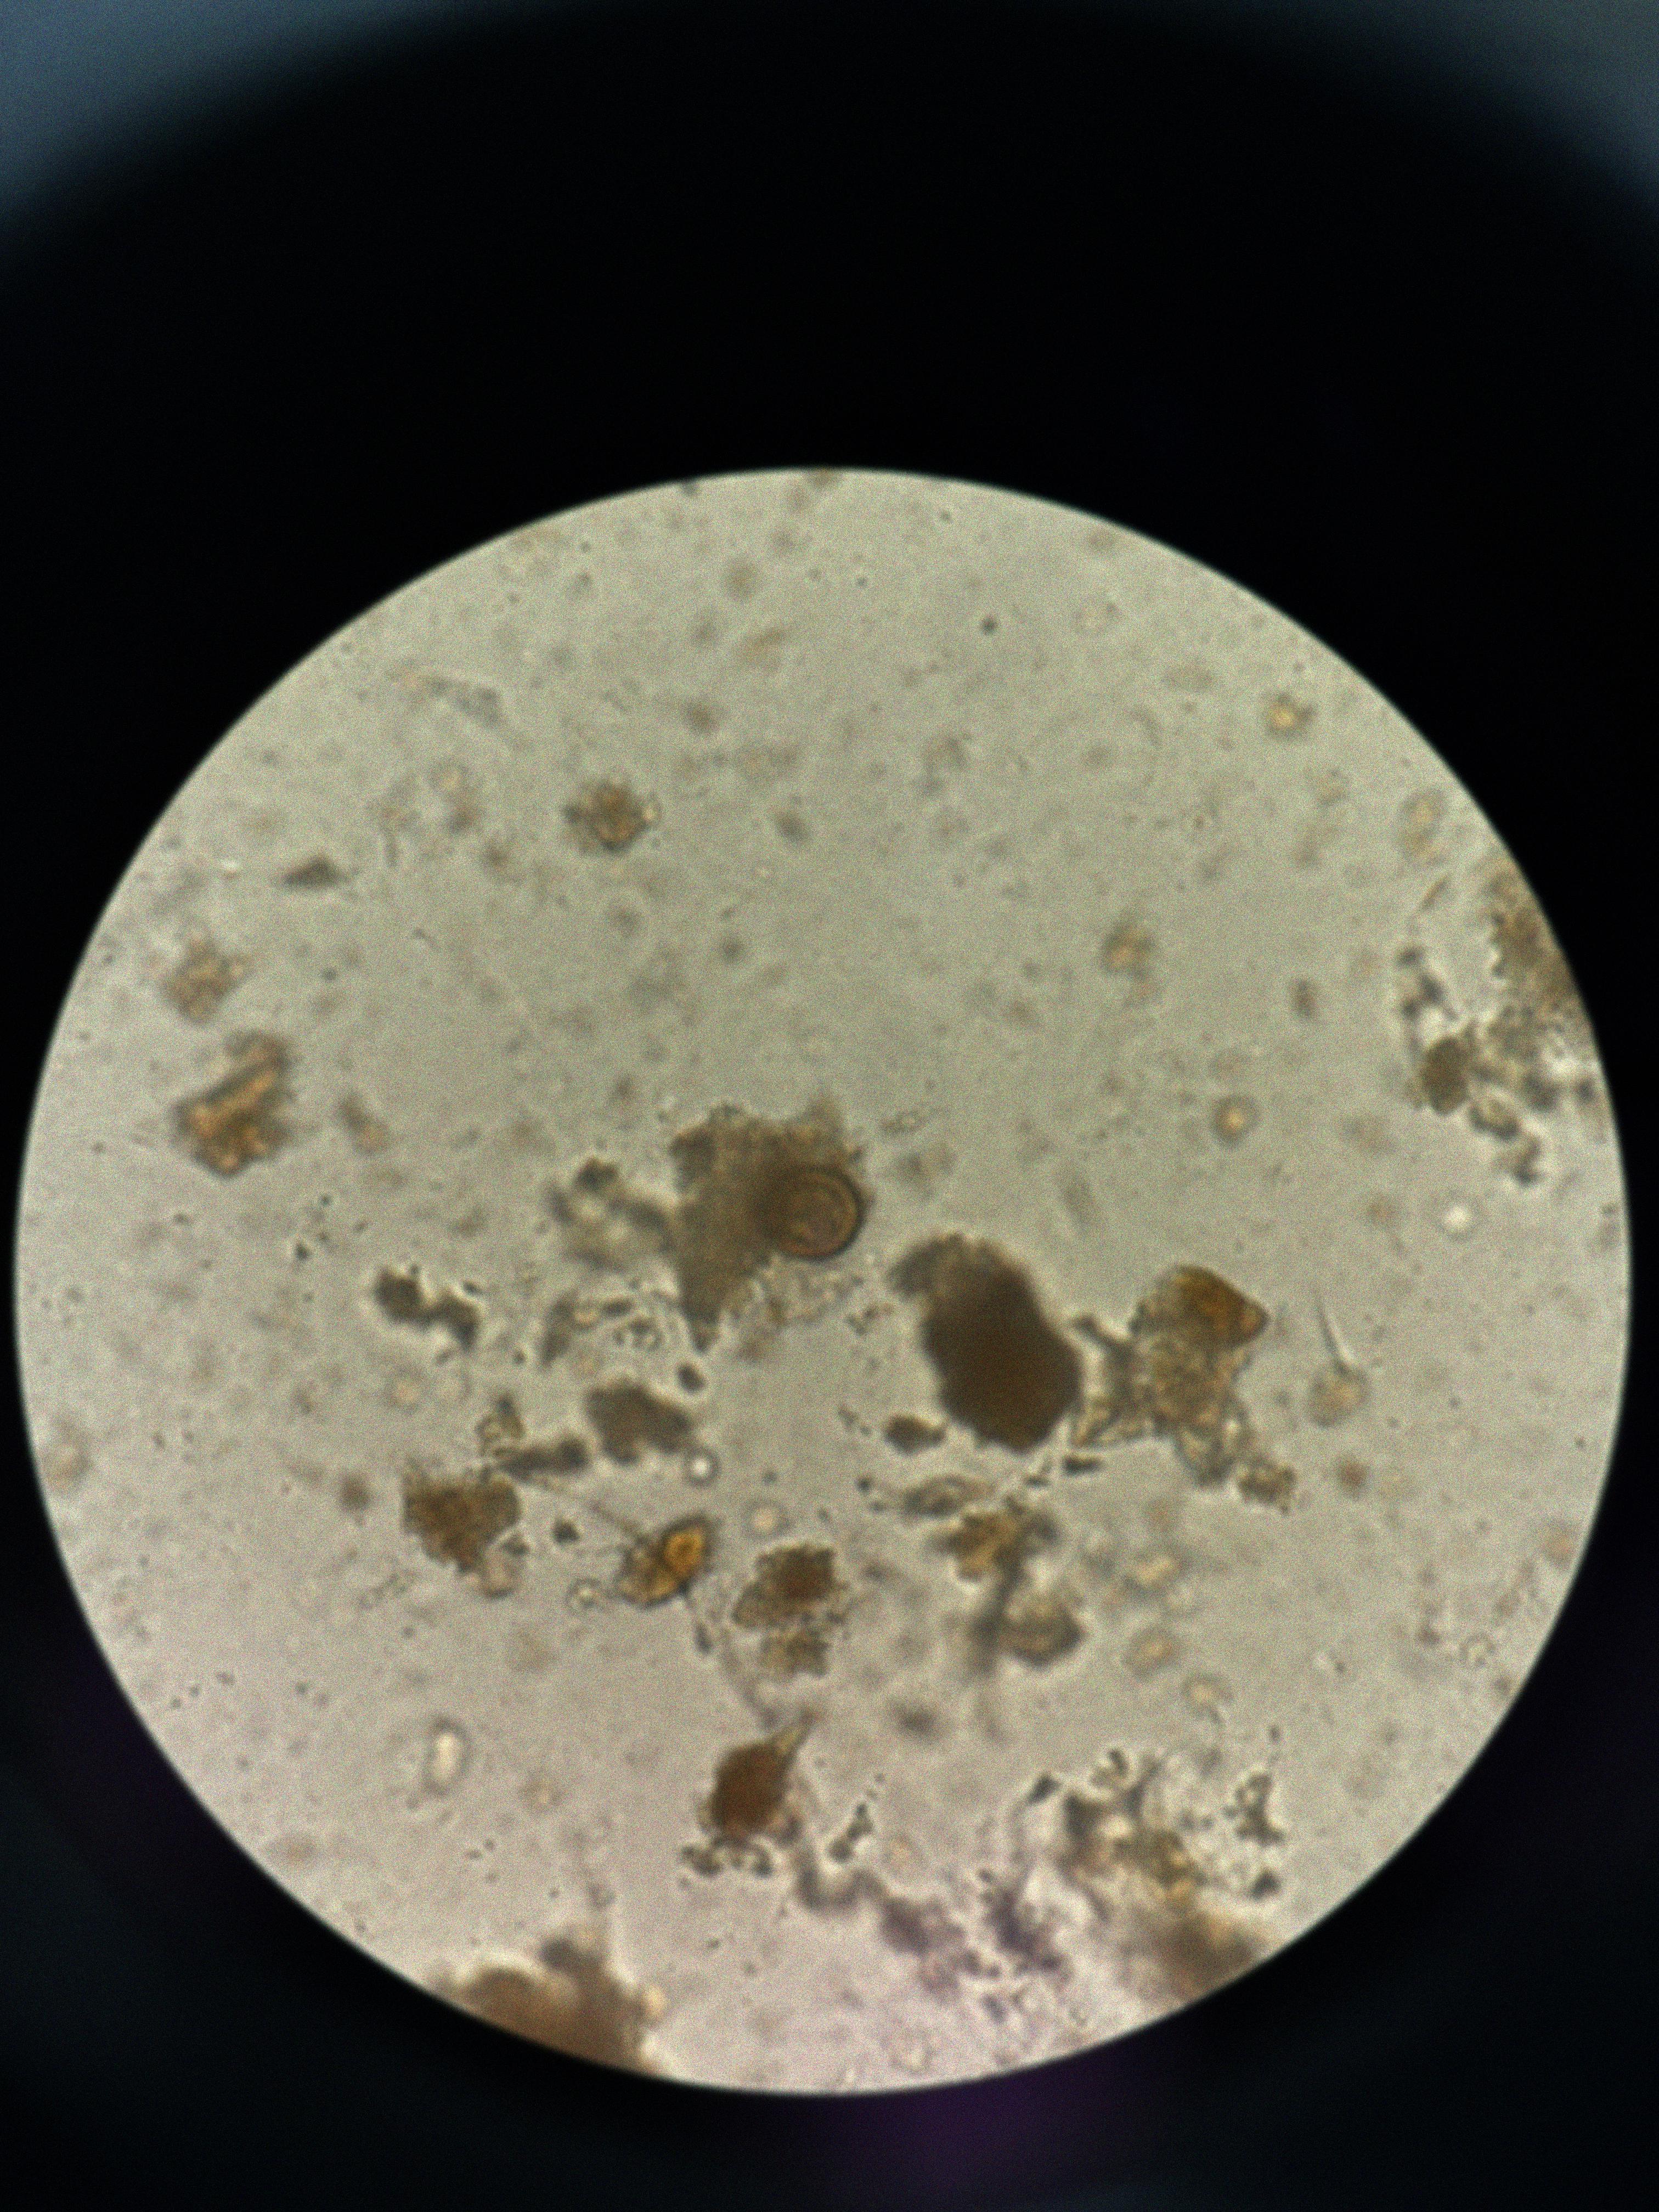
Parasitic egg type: Taenia spp. egg